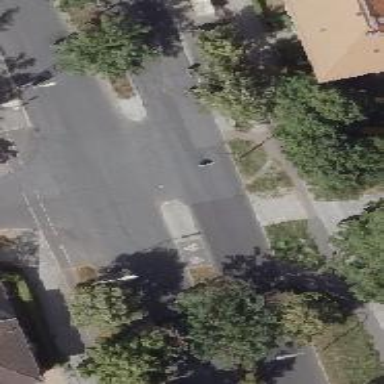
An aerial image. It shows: Uncontrolled crossing on footway with pedestrian island.